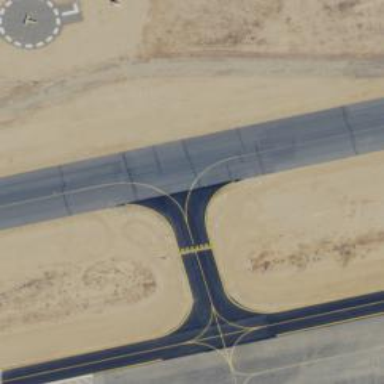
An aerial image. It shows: Image of taxiway at airport.